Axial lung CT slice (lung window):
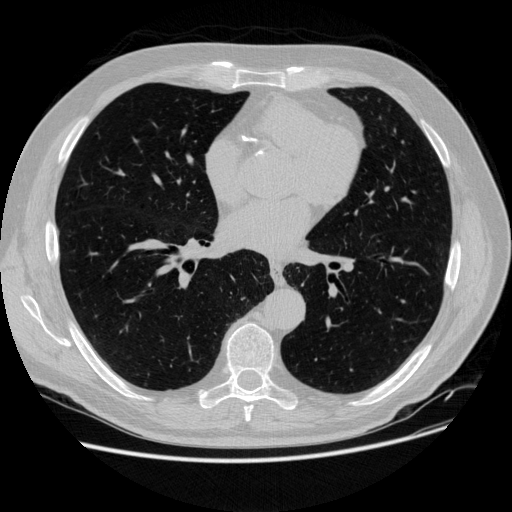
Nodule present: no